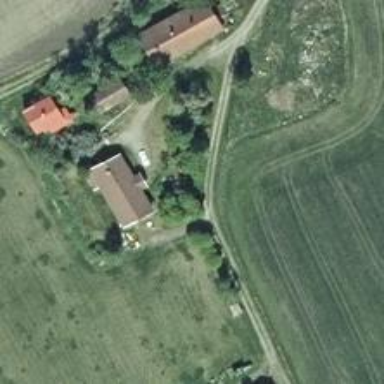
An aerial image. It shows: Farm with farmyard.